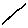
Label: line